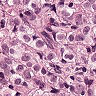
Metastatic tissue present: yes